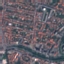
Label: Residential